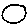
Label: circle